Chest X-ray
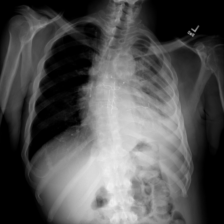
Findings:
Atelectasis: negative
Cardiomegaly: negative
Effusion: negative
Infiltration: positive
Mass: negative
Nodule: negative
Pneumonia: negative
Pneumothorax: negative
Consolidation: positive
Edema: negative
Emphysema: negative
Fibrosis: negative
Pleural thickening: negative
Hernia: negative